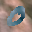
Label: 0